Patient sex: M
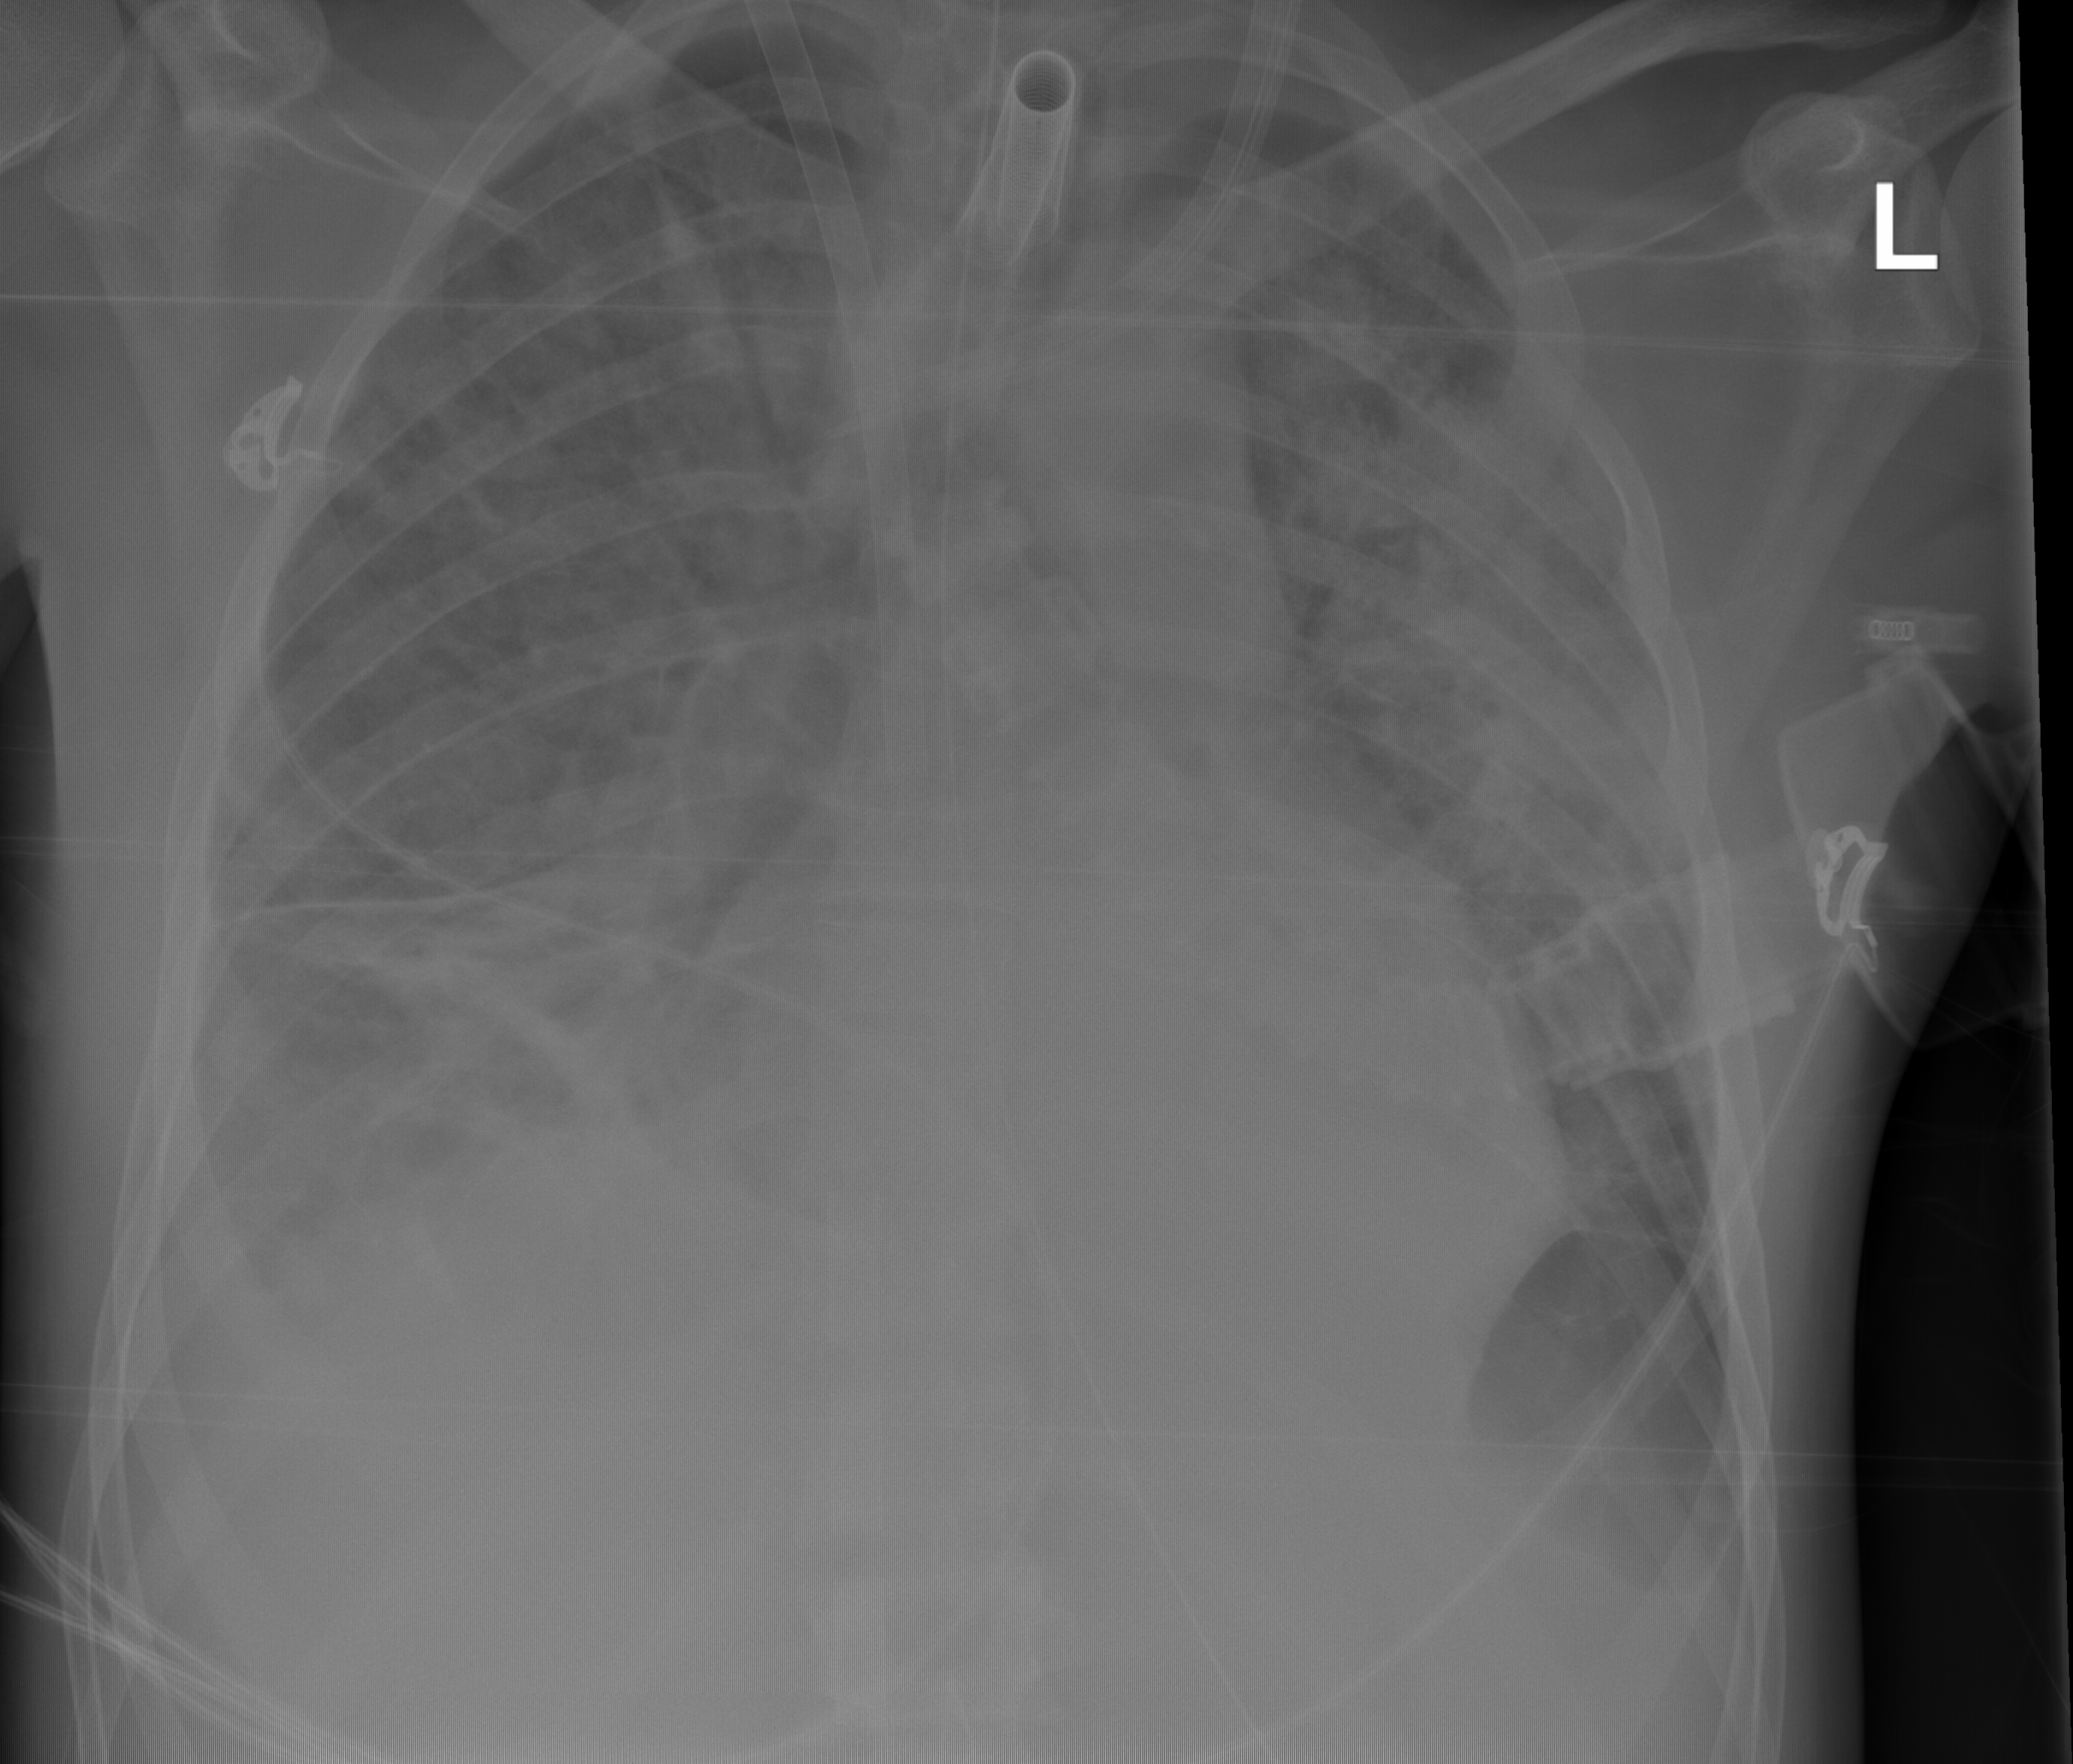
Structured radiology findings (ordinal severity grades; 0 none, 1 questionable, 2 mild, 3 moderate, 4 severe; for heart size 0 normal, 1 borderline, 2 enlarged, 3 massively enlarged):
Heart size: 2
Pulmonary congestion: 2
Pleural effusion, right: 2
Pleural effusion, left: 2
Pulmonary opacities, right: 3
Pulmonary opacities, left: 3
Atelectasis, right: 3
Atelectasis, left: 3